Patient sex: M
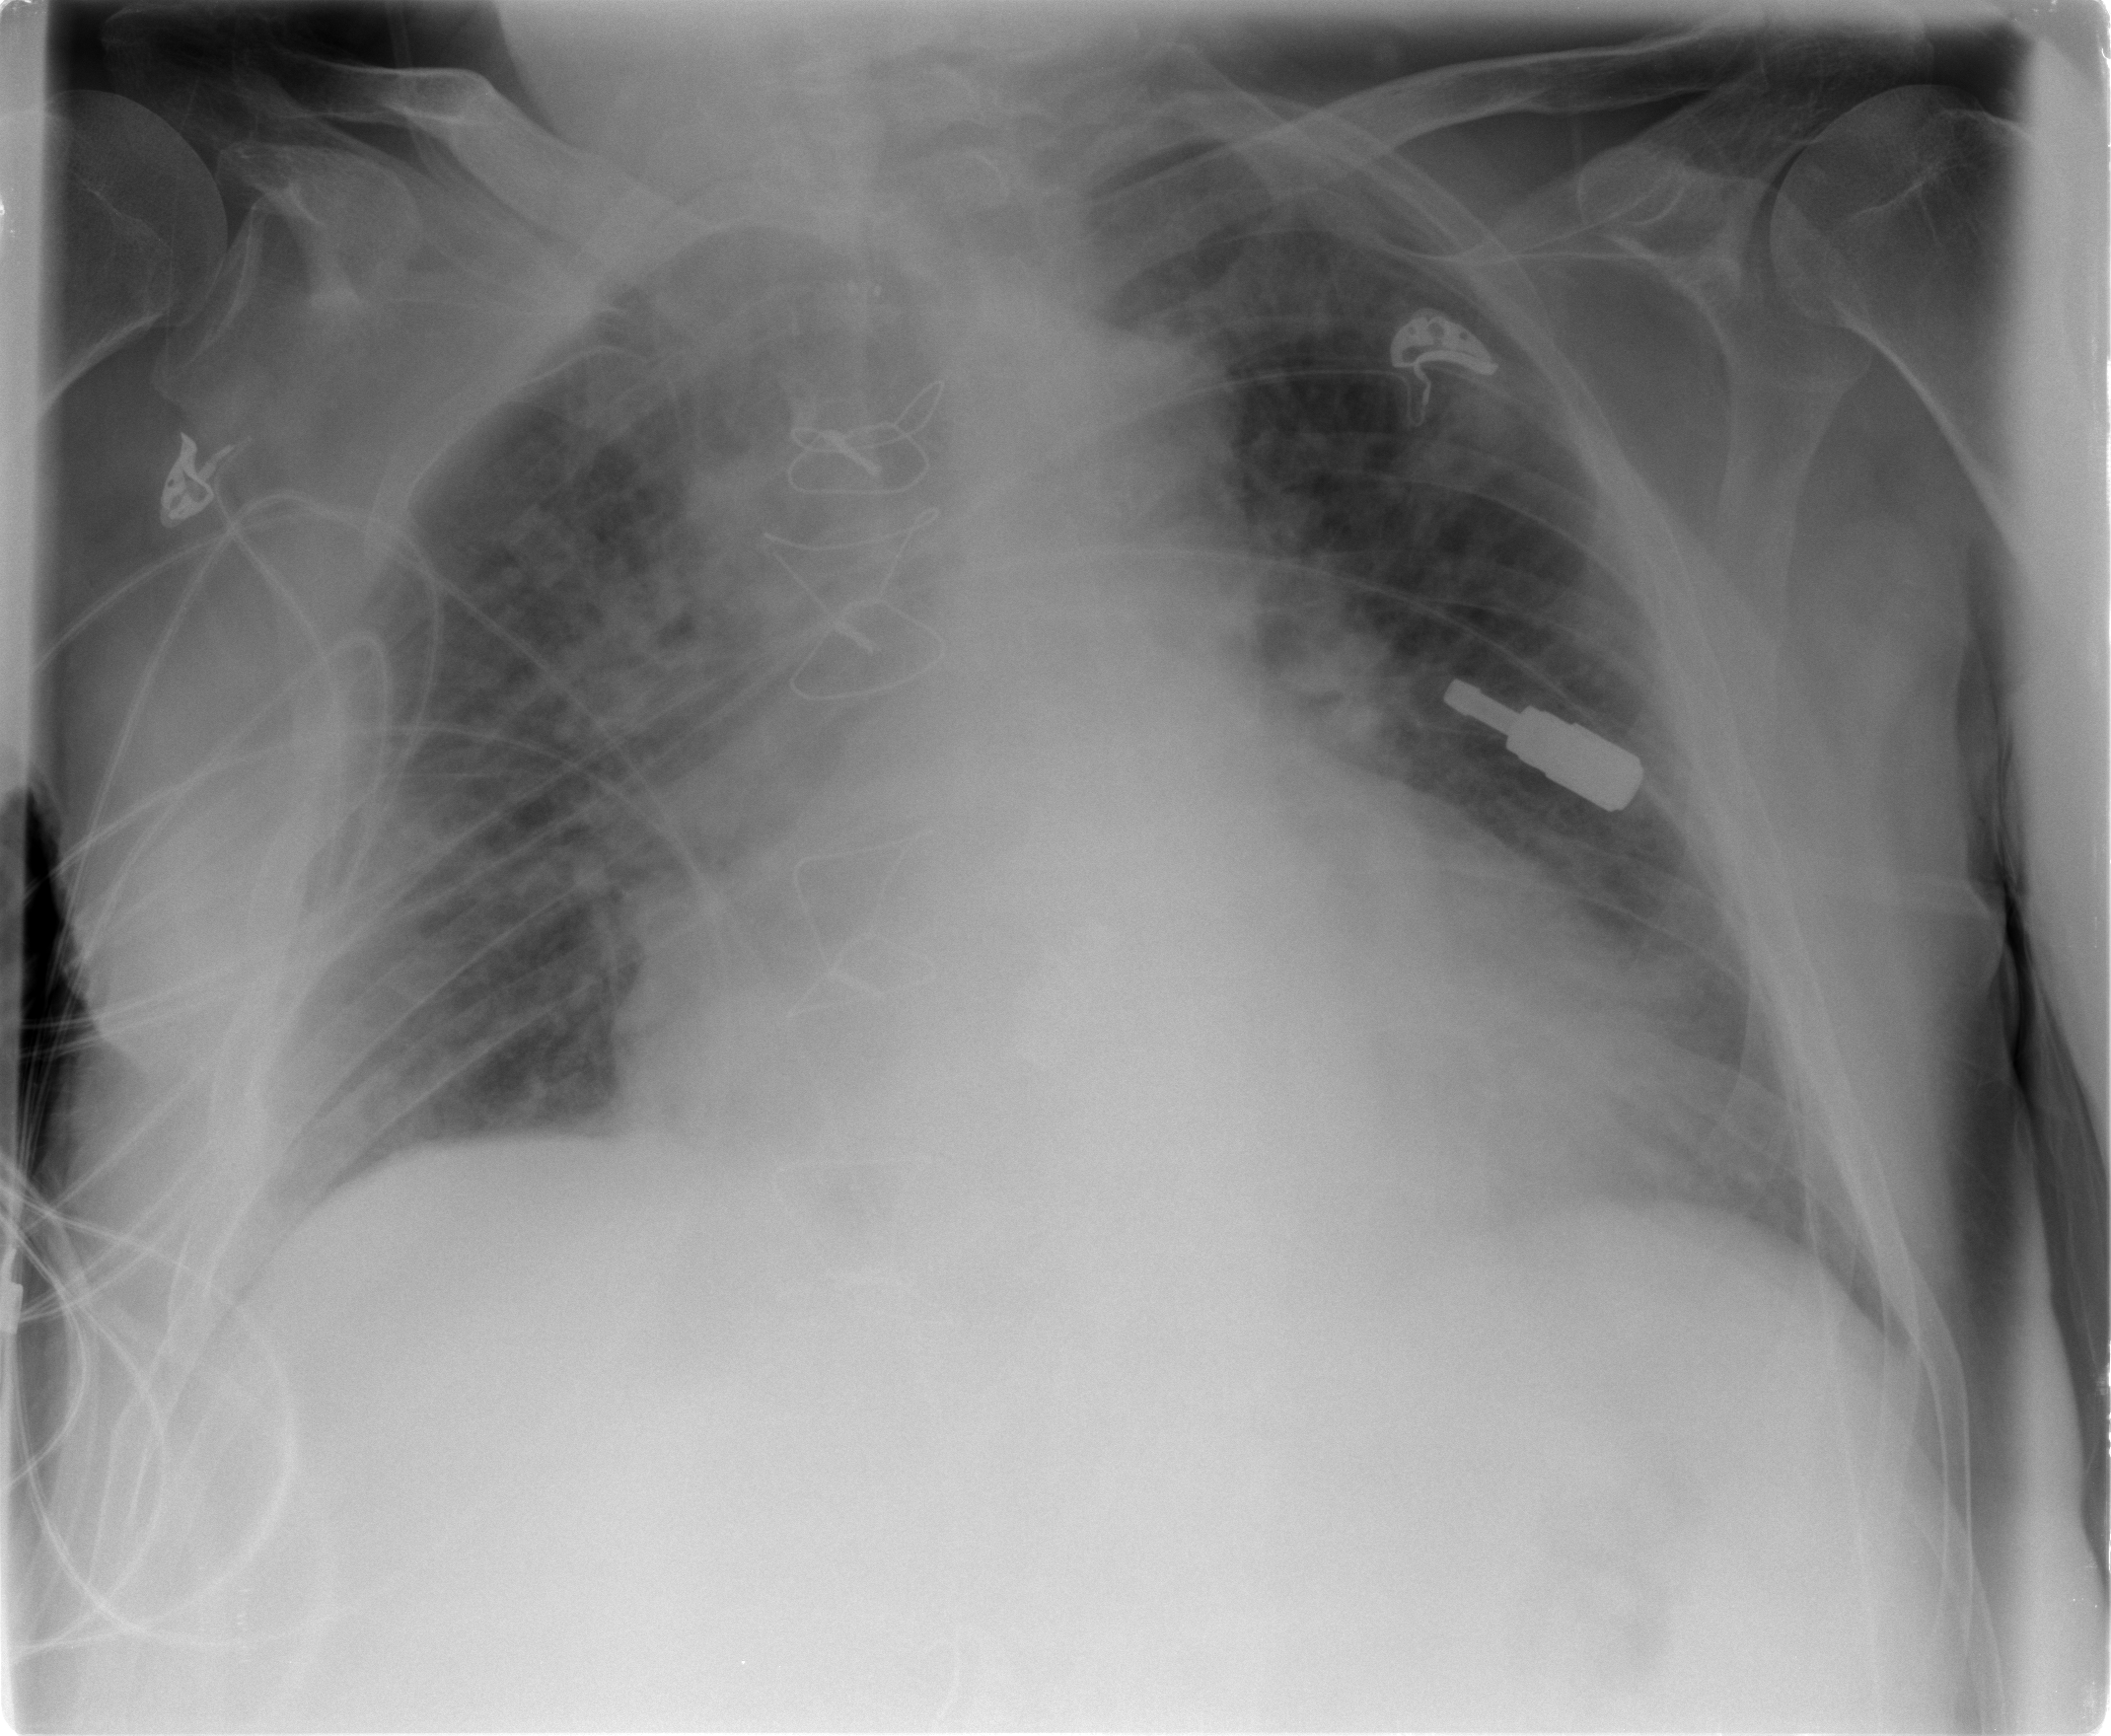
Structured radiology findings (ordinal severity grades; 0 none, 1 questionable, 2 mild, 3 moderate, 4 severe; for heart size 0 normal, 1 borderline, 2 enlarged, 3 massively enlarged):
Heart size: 3
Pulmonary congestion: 3
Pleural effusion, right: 2
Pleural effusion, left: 1
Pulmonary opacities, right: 2
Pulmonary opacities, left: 2
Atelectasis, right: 1
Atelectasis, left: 2